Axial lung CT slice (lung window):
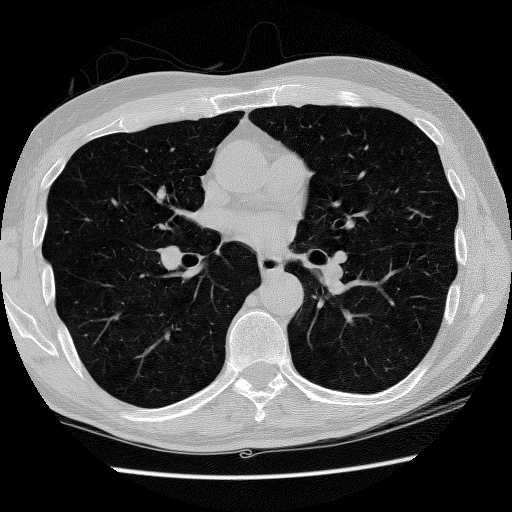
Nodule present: no